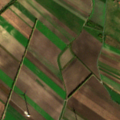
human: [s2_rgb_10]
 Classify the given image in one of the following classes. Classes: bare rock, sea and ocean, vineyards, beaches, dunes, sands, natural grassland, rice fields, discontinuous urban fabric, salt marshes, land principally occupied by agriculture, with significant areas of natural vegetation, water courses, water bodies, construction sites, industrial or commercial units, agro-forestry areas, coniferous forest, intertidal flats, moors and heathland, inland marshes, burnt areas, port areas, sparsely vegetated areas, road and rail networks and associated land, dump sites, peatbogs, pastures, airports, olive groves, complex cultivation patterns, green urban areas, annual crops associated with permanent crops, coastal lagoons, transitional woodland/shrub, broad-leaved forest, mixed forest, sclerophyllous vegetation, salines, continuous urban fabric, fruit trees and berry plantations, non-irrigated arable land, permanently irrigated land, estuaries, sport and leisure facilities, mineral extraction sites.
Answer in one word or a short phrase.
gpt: non-irrigated arable land, pastures, land principally occupied by agriculture, with significant areas of natural vegetation